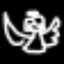
Label: angel